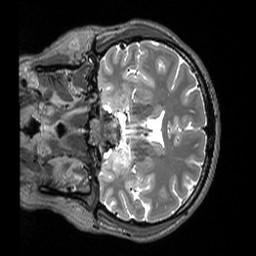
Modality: T2w
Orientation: coronal
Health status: ill
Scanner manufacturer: siemens
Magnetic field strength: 3 T
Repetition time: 3.2 s
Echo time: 0.411 s